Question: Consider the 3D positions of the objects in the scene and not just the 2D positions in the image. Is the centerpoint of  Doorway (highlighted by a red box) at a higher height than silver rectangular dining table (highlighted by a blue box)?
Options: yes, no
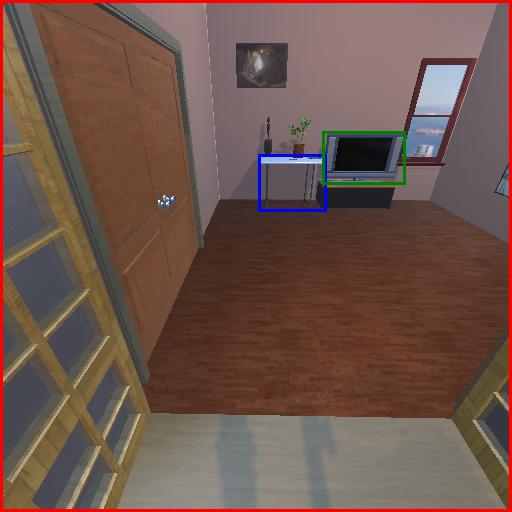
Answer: yes